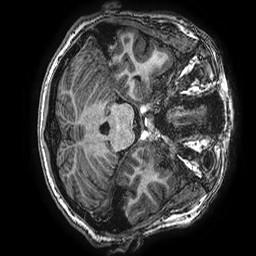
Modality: T1w
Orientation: axial
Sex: male
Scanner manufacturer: ge
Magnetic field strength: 3 T
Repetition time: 0.00766 s
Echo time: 0.003476 s